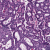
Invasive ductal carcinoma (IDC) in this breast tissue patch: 1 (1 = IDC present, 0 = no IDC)